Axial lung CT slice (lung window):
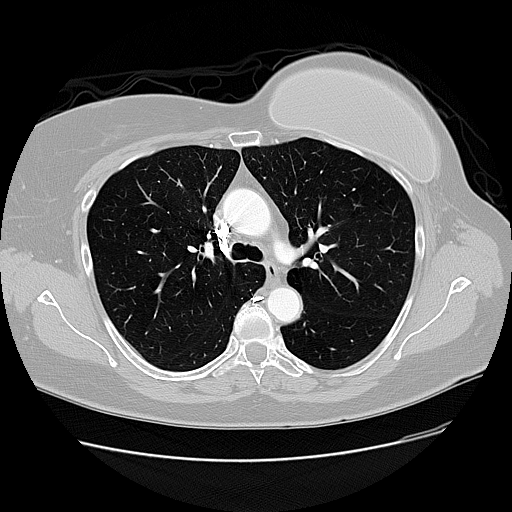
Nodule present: no